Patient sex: F
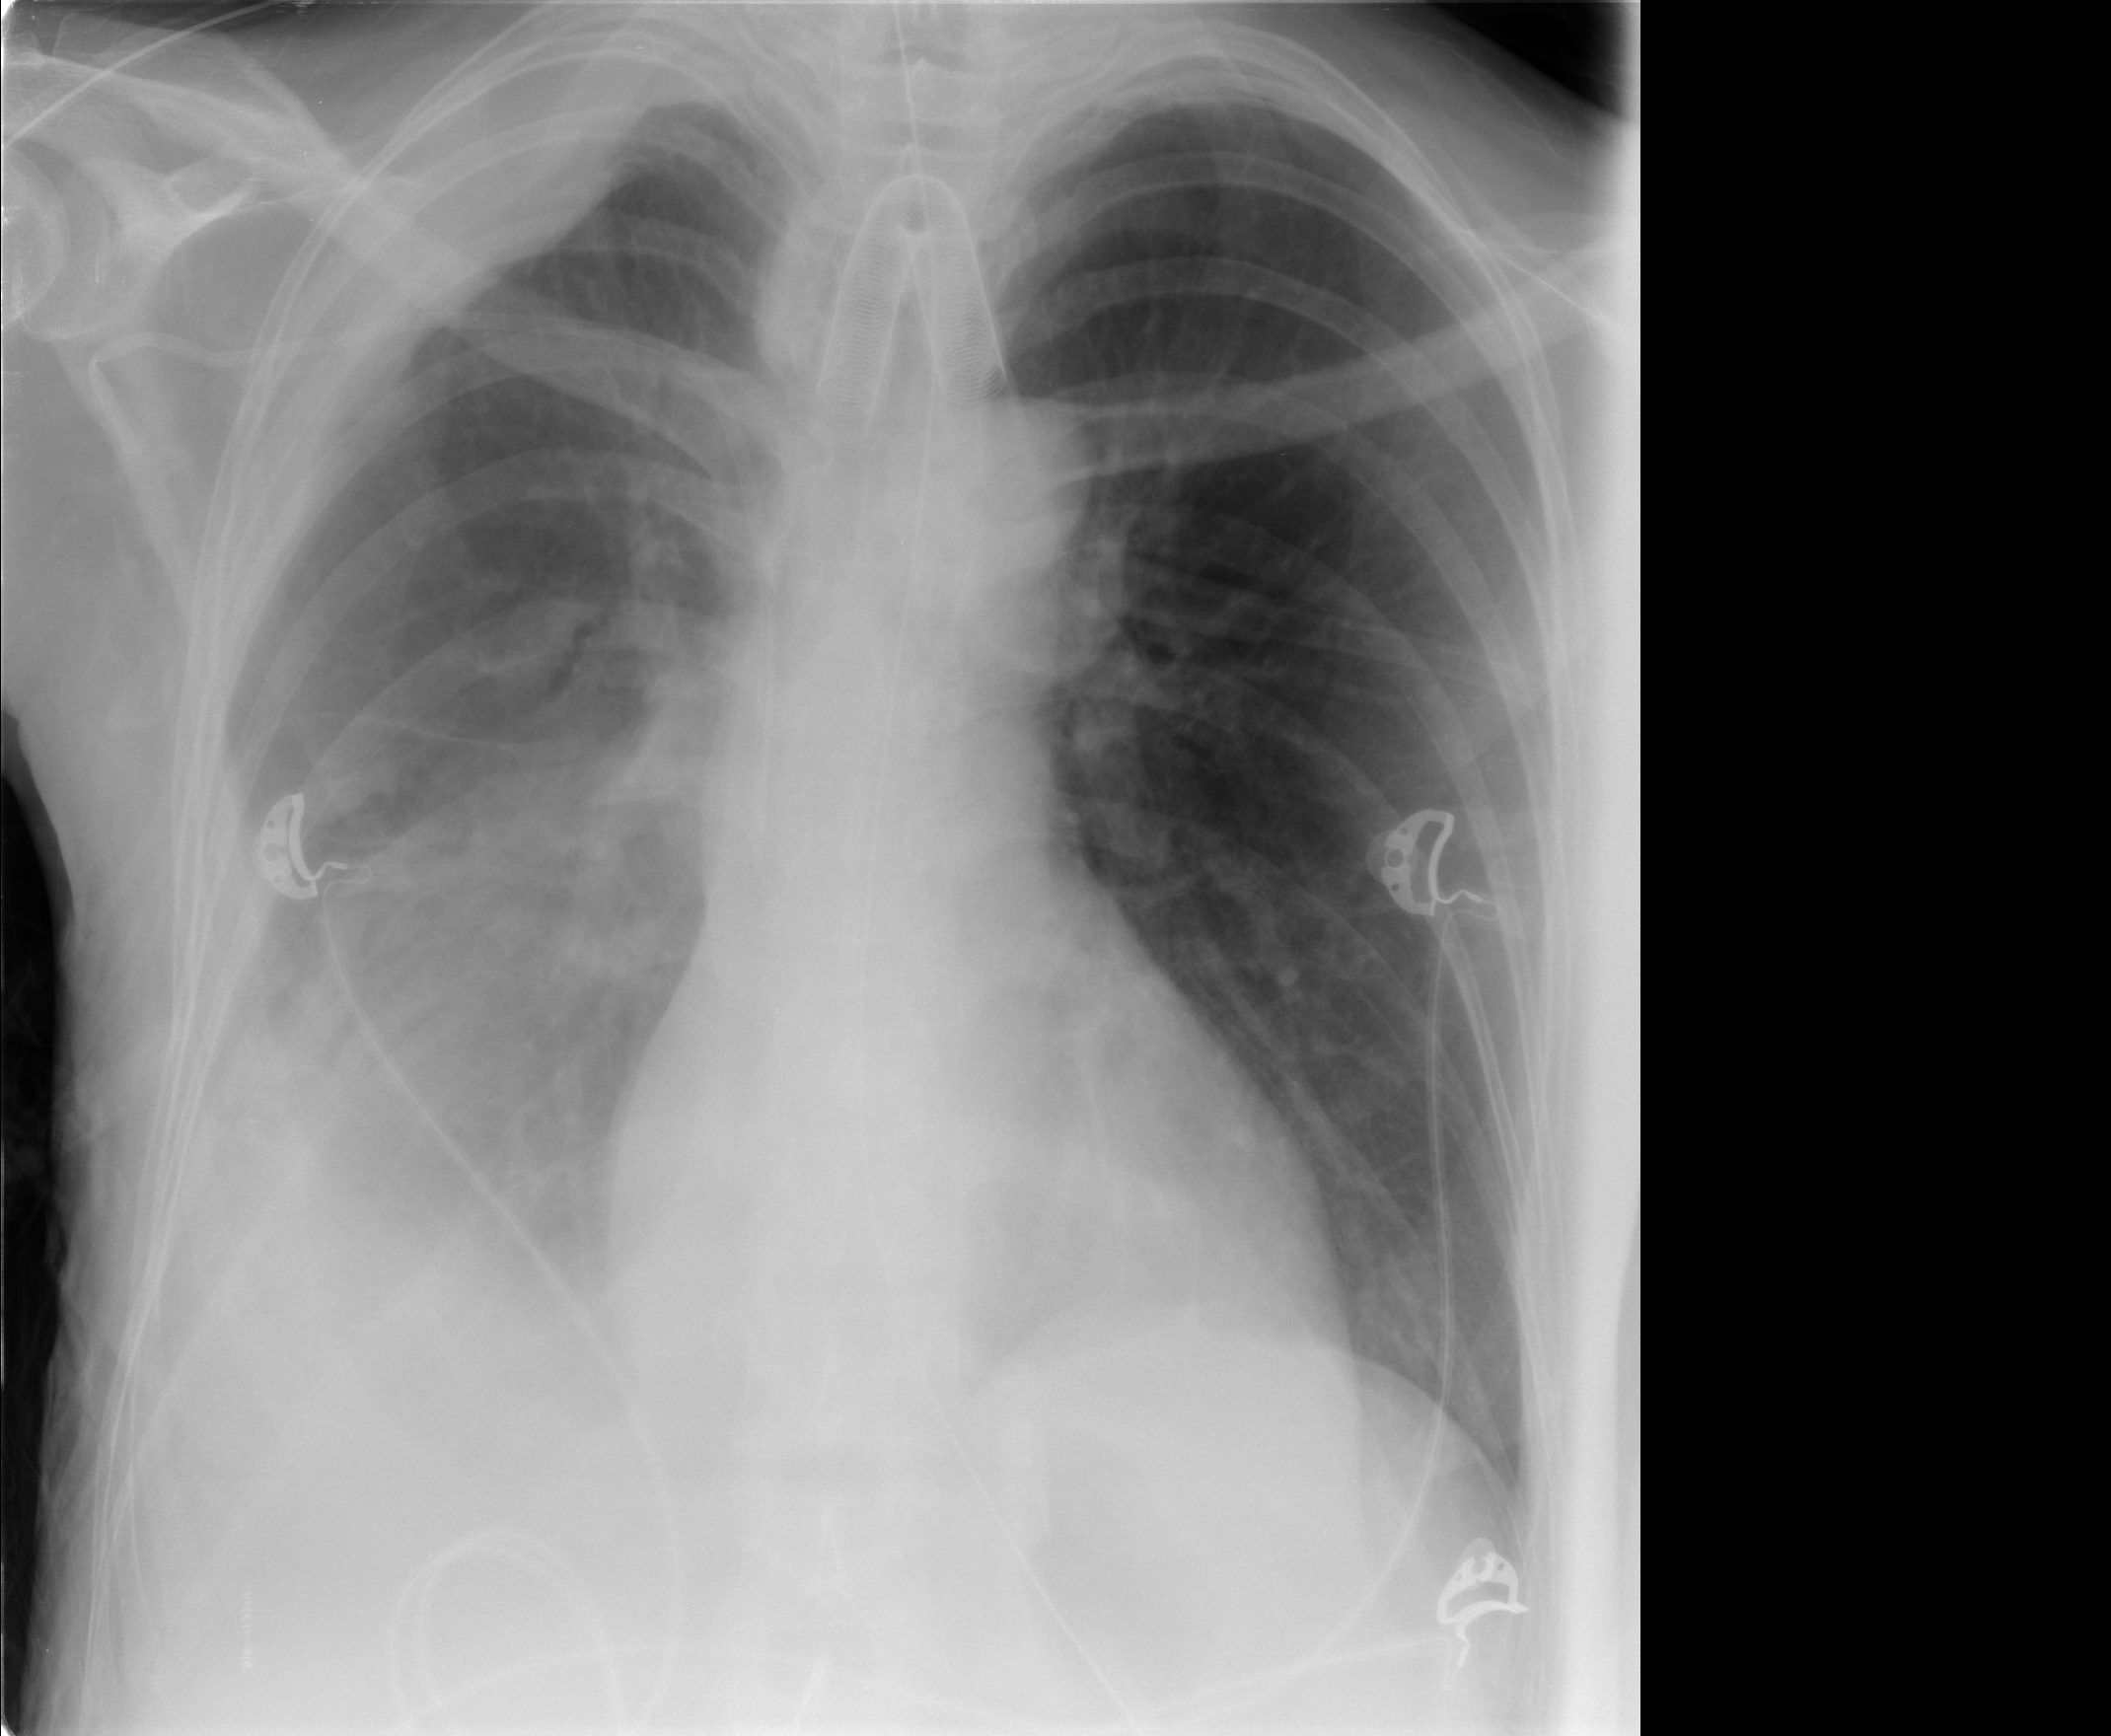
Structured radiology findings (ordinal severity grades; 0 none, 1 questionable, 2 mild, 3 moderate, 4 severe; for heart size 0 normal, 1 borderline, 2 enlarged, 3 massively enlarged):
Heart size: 0
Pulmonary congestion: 1
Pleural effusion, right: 3
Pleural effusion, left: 1
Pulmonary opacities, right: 3
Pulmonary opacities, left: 0
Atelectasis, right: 3
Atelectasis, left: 0